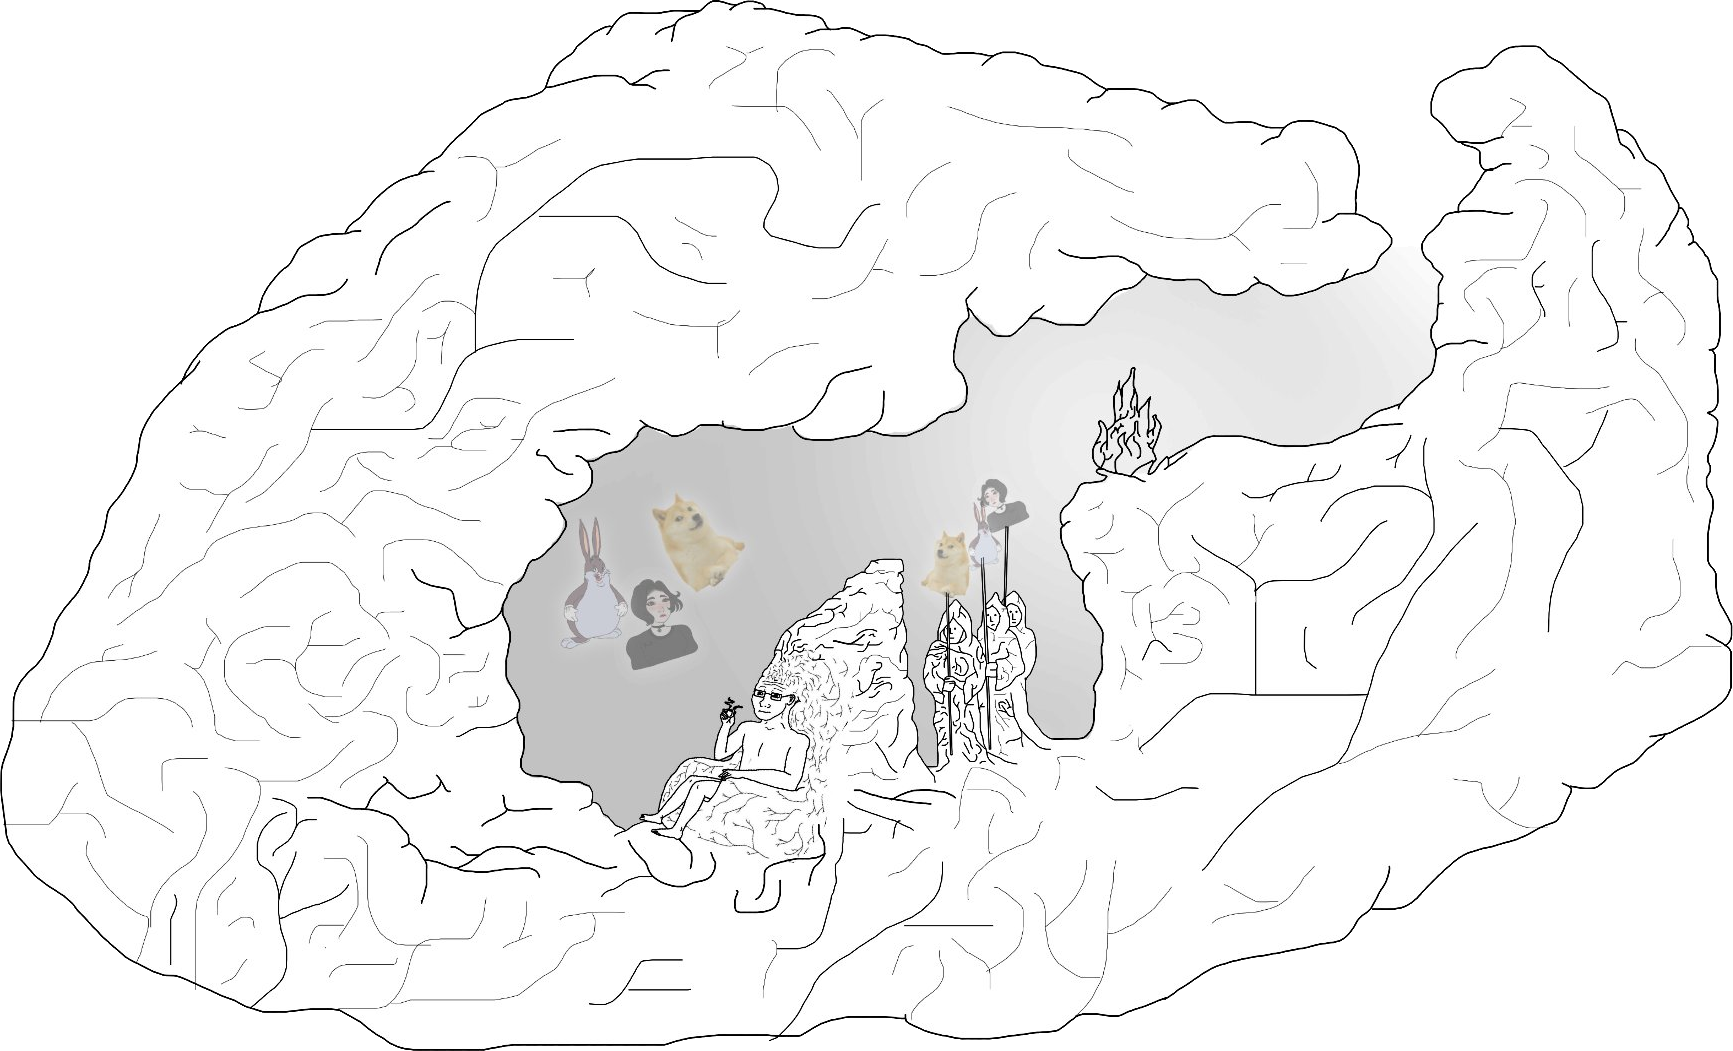
Label: 5_Brainiak